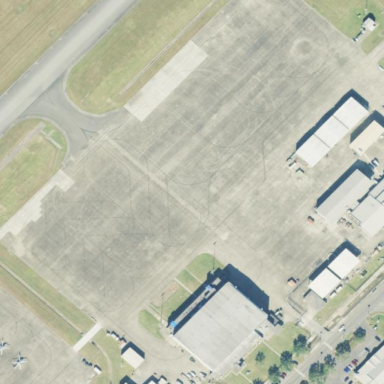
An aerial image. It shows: Apron at the airport.